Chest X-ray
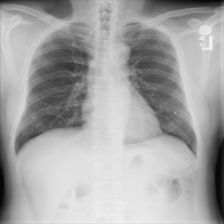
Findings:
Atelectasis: negative
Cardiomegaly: negative
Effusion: negative
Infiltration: negative
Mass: negative
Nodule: negative
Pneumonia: negative
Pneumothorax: negative
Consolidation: negative
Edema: negative
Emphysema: negative
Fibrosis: negative
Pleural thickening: positive
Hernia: negative